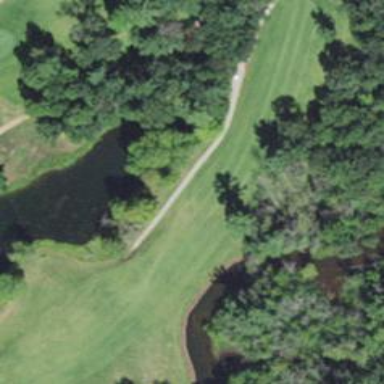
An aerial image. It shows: Grassy area designated as golf fairway.